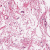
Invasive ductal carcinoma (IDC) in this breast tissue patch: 0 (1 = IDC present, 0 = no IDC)